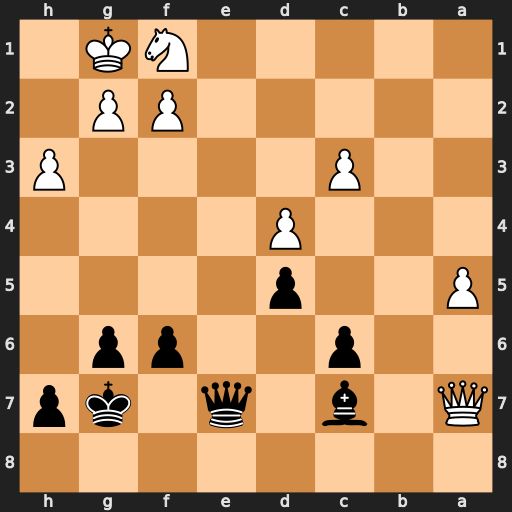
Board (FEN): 8/Q1b1q1kp/2p2pp1/P2p4/3P4/2P4P/5PP1/5NK1
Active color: b
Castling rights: -
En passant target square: -
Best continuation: Bh2+ Nxh2 Qxa7